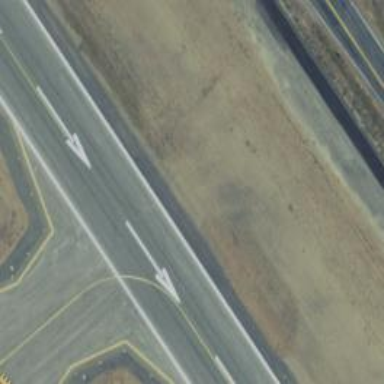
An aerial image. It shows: Image of taxiway at airport.